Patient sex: M
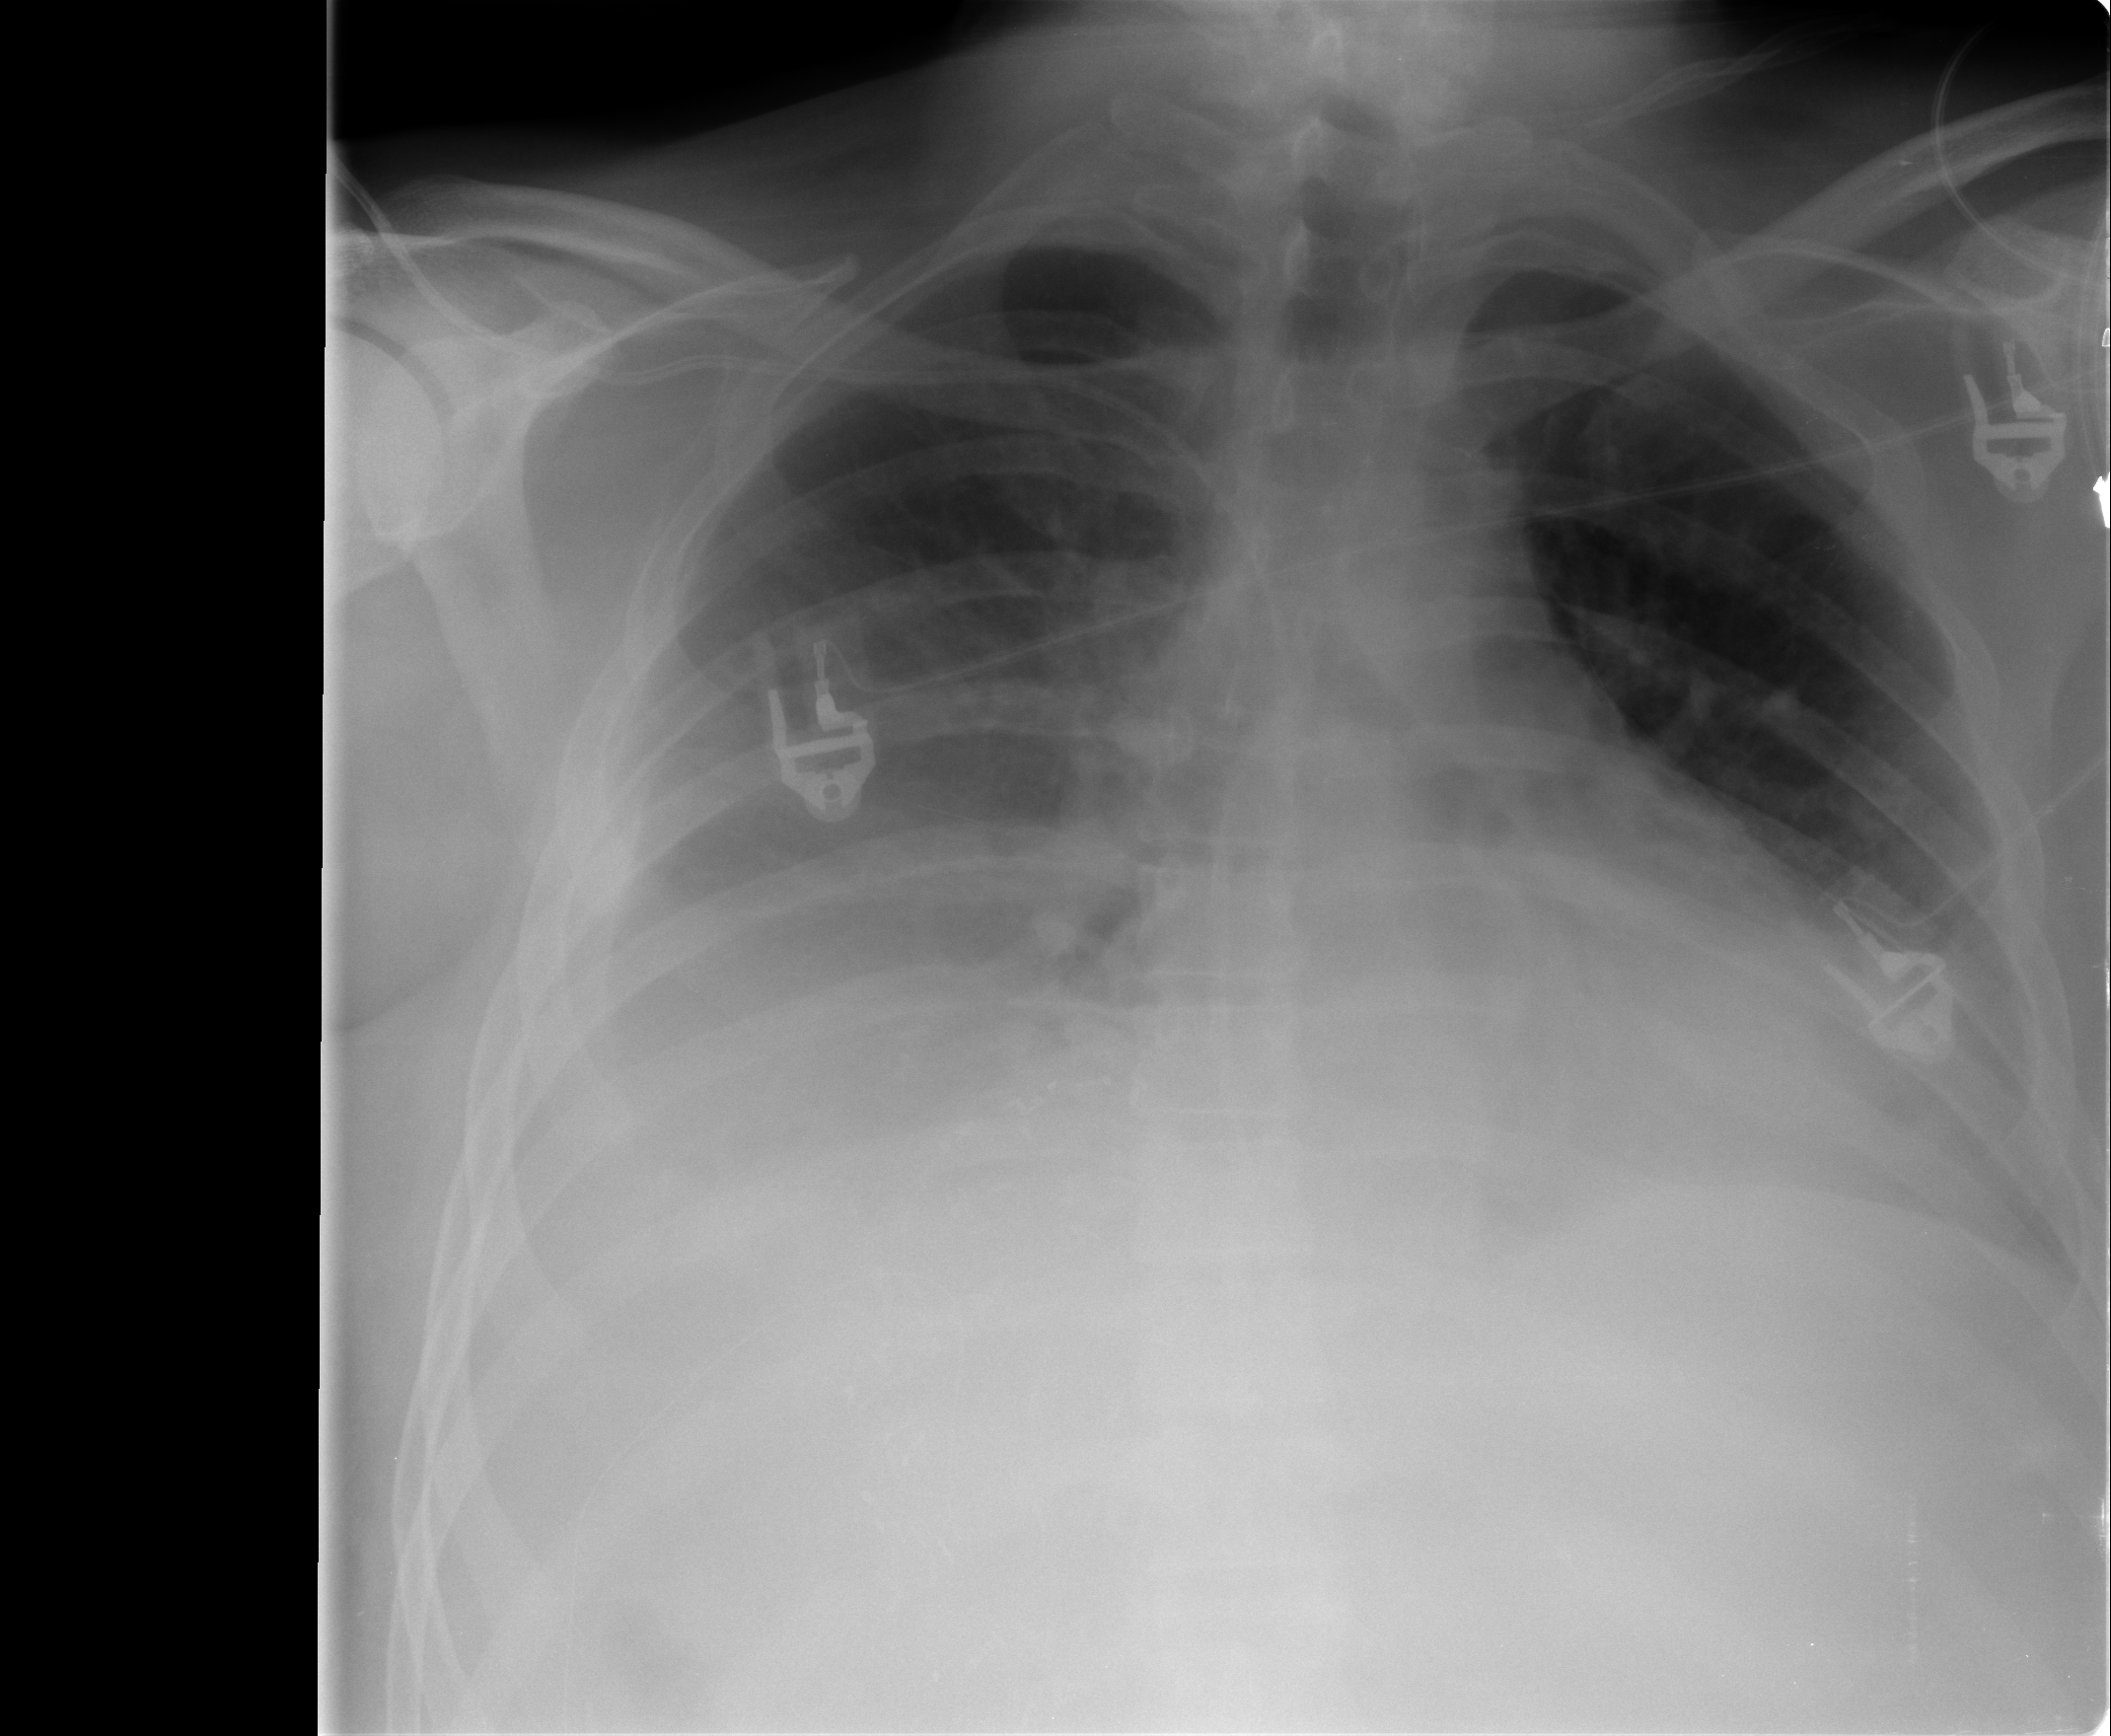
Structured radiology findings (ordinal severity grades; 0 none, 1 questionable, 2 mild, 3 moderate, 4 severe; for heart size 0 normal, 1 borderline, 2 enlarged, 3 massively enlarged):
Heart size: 3
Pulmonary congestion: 2
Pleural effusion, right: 3
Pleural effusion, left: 2
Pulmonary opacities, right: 0
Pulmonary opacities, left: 0
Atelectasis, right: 3
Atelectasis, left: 2